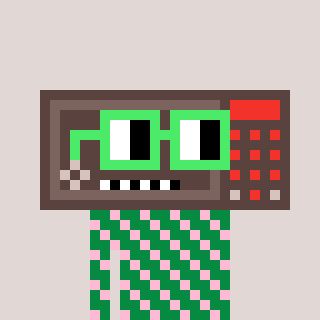
a pixel art character with square light green glasses, a wallsafe-shaped head and a green-colored body on a warm background